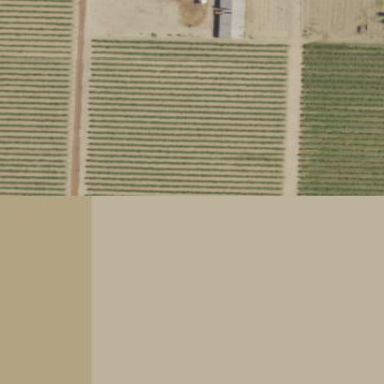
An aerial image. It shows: Vineyard.